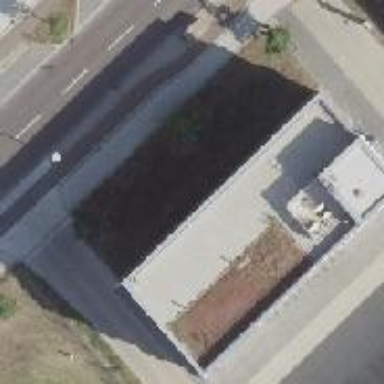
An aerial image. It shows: Office building with flat roof.